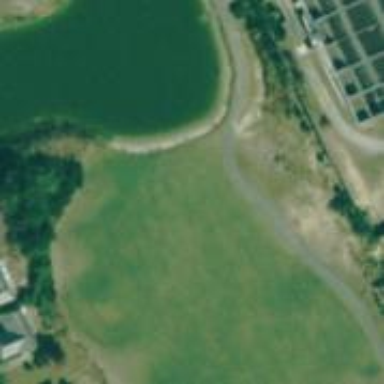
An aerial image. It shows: View of golf hole.